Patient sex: M
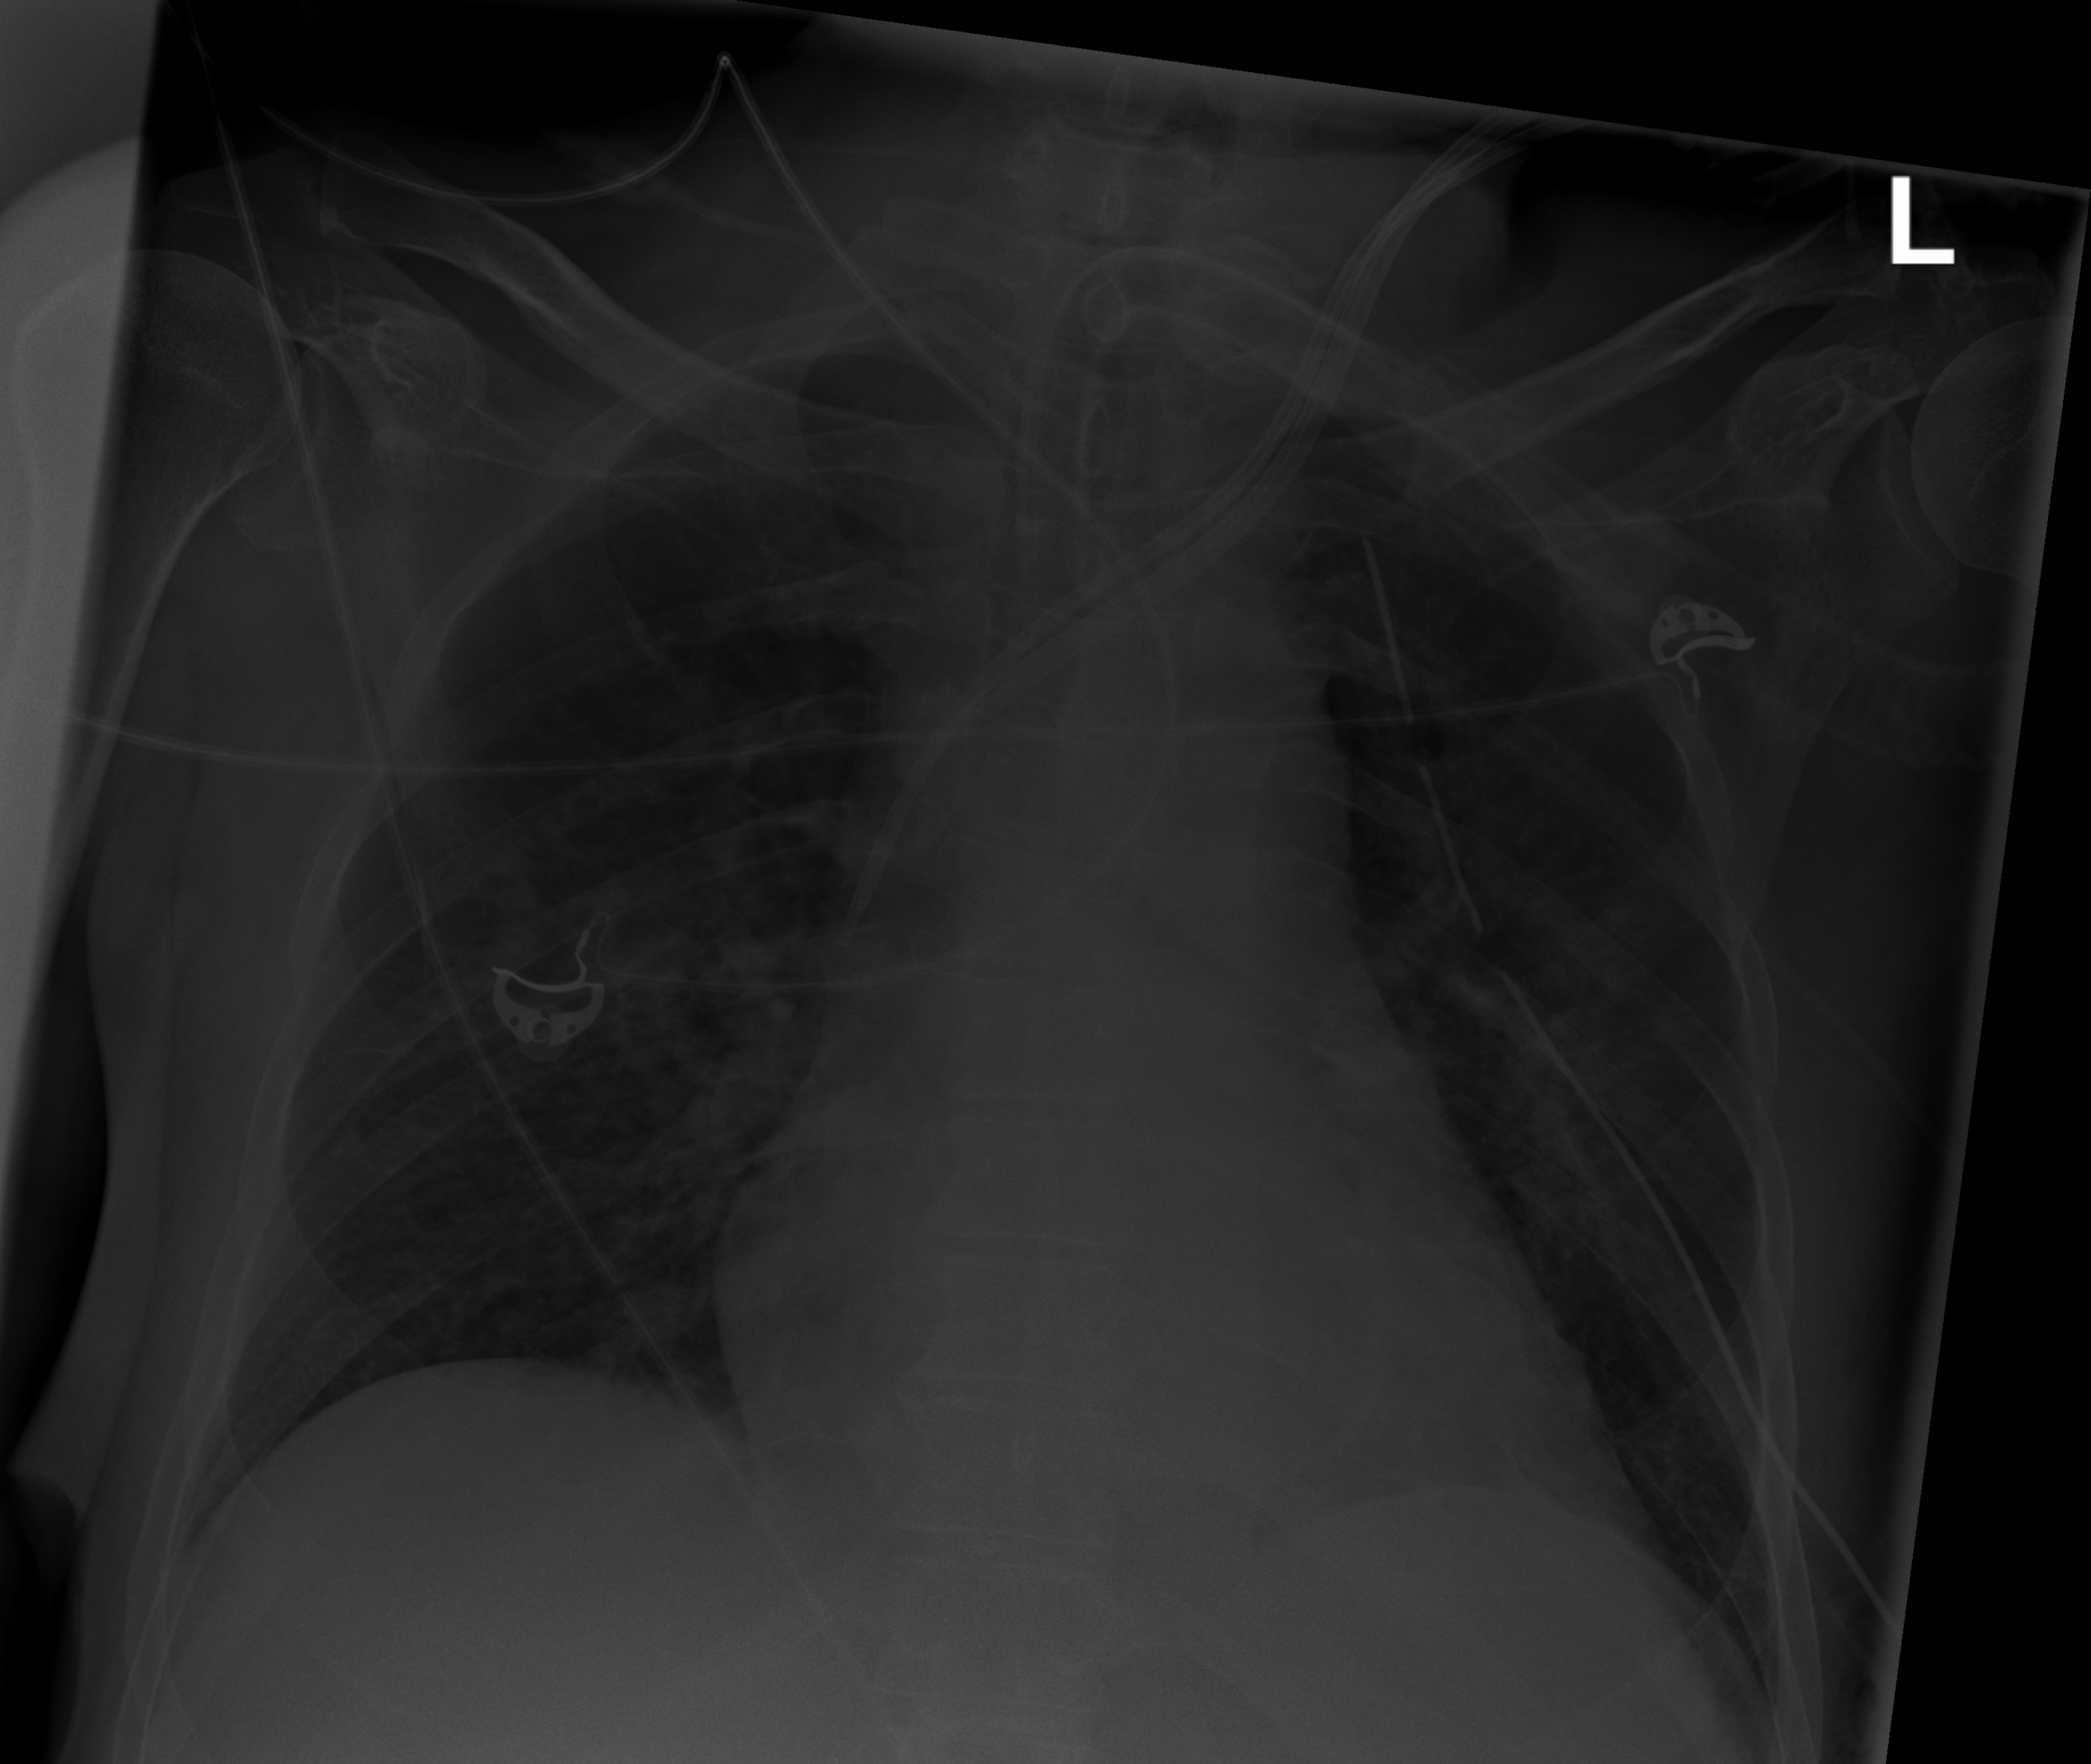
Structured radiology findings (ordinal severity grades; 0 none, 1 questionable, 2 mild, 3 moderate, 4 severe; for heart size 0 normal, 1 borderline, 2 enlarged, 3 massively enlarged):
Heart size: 0
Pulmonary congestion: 0
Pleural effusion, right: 0
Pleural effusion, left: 0
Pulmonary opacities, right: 0
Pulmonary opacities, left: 2
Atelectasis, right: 0
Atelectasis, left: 0